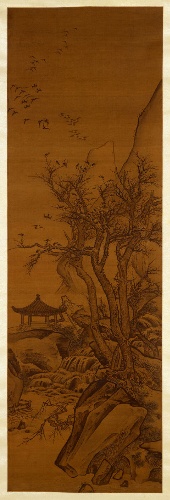
Artist: Li Yin|Unidentified artist|Ma Kui
Artist bio: Chinese, active second half of the 17th–early 18th century| |Chinese, active ca. 1194–1225
Object type: Hanging scroll
Classification: Paintings
Medium: Hanging scroll; ink and color on silk
Culture: China
Period: Qing dynasty (1644–1911)
Dimensions: Image: 65 7/8 x 20 7/8 in. (167.3 x 53 cm); Overall with mounting: 107 3/4 x 28 5/8 in. (273.7 x 72.7 cm); Overall with knobs: 107 3/4 x 32 5/8 in. (273.7 x 82.9 cm)
Department: Asian Art
Credit line: John Stewart Kennedy Fund, 1913
Accession year: 1913
Repository: Metropolitan Museum of Art, New York, NY
Tags: Birds|Landscapes|Waterfalls